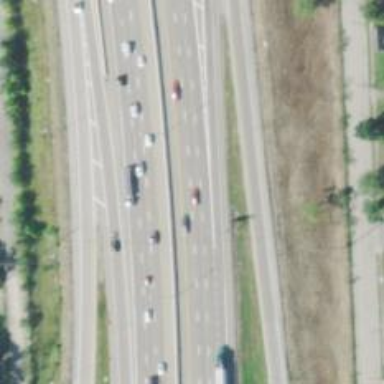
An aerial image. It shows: Motorway junction.